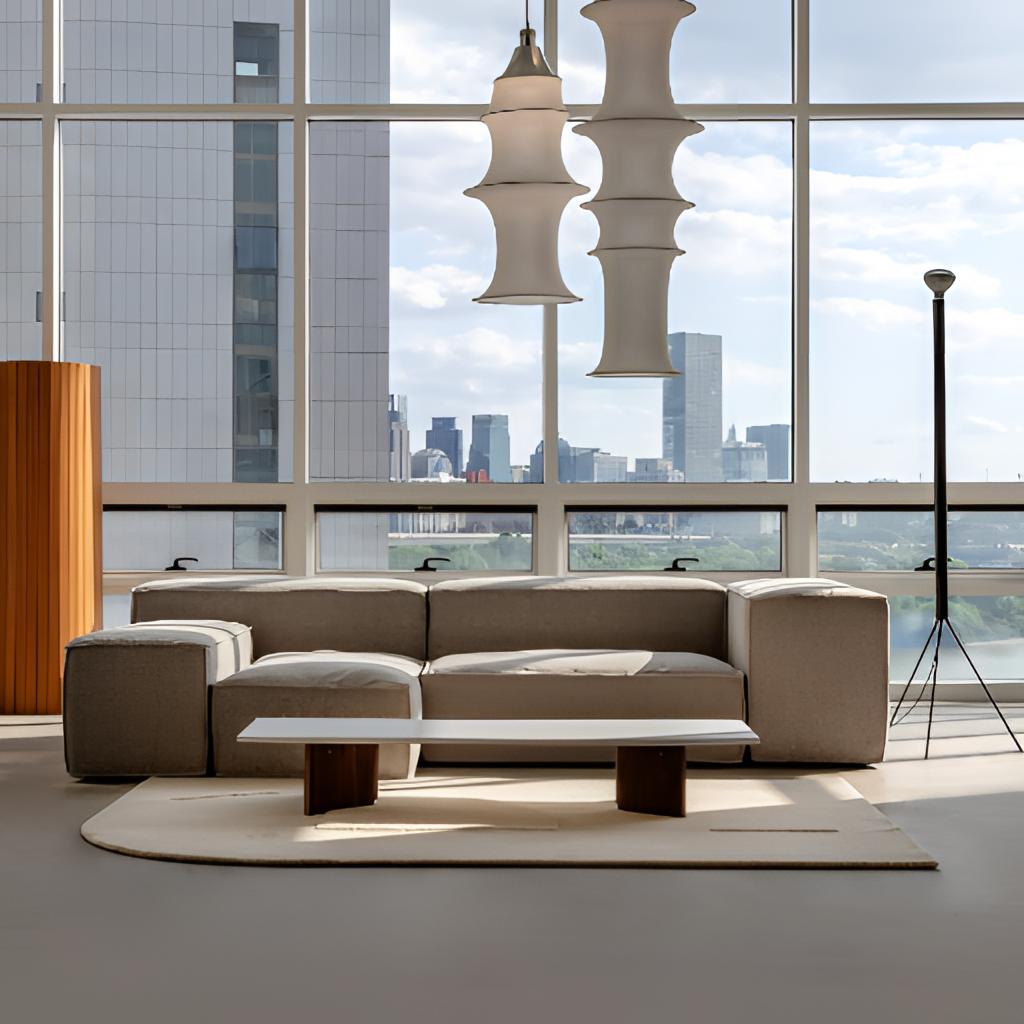
fabric sectional sofa, living room, white and gray glass wallpaper, with solid pattern, contemporary, concrete flooring, with smooth pattern